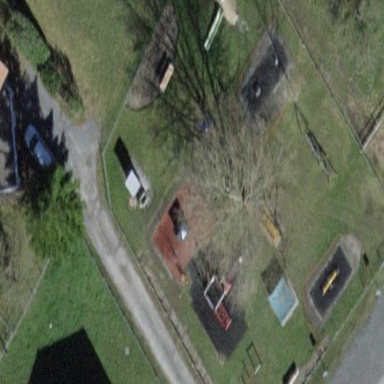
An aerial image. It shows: Playground fenced with chain link around.